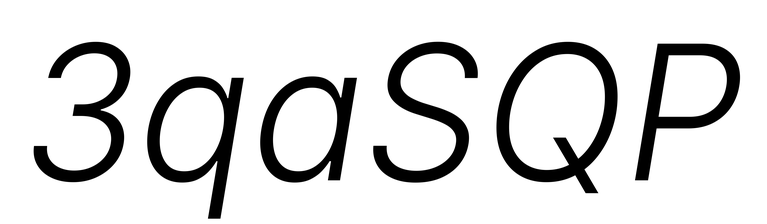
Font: Inter-Italic_Light_Italic